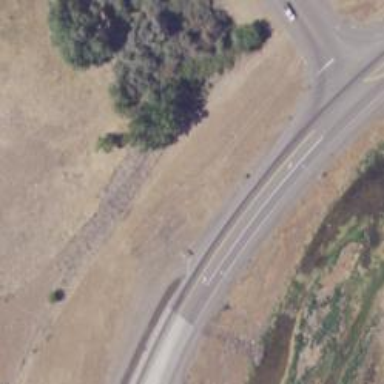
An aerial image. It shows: Primary highway.